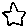
Label: star